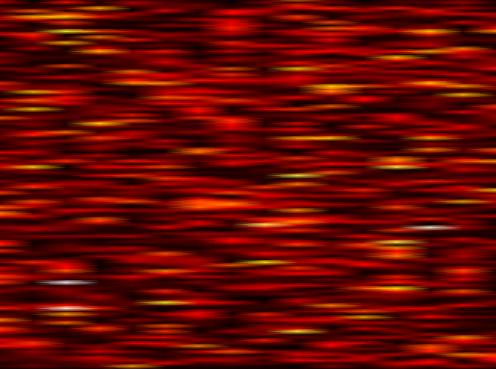
Label: FOFDM